Question: My overlay currently looks like this and I'm looking for it to auto adjust based on the size (since this is responsive)...

Just to note... I am using Bootstrap. <URL>
Here is the first set of html...
'''
<div class="Discussion box">
<div class="topic">
<img class="PhotoThumbnail TopicPhoto" src="{{user.profile.avatarURL}}" />
<div class="Name">{{user.profile.firstName}} {{user.profile.lastName}} - {{title}} </div>
<p class="TopicText">{{body}}</p>
</div>
<div class="show-hide-comments">
Show Comments (or Hide Comments if showing)
</div>
{{> postComments}}
</div>
'''
Here are is the code for comments & posts...
'''
<template name="postComments">
<div class="CommentOverlay">
{{#each comments}}
{{> showComment}}
{{/each}}
{{> newPostComment}}
</div>
</template>
<template name="showComment">
{{#if editing}}
{{> editPostComment}}
{{else}}
<div class="TopicComments">
<img class="PhotoThumbnail" src="{{user.profile.avatarURL}}" />
<div class="Name">{{user.profile.firstName}} {{user.profile.lastName}}</div>
<p class="CommentText">{{> editPencil}} {{body}}</p>
</div>
{{/if}}
</template>
<template name="newPostComment">
<div class="TopicComments">
<img class="PhotoThumbnail" src="{{currentUser.profile.avatarURL}}" />
<textarea class="TopicAddCommentText" rows="2" name="comment" placeholder="Write a comment..."></textarea>
<button data-action="post-comment" class="TopicAddCommentSubmit btn"><p class="SubmitButtonText">Submit</p></button>
</div>
</template>
<template name="editPostComment">
<div class="TopicComments">
<img class="PhotoThumbnail" src="{{currentUser.profile.avatarURL}}" />
<textarea class="TopicAddCommentText" rows="2" name="comment" placeholder="Write a comment..." autofocus>{{body}}</textarea>
<button data-action="save-comment" class="TopicAddCommentSubmit btn"><p class="SubmitButtonText">Submit</p></button>
</div>
</template>
'''
Here is the css...
'''
/* Shared */
.PhotoThumbnail {
border-style: solid;
border-width: 1px;
border-color: #DEE2EC;
border-radius: 100px;
height: 45px;
width: 45px;
margin-left: -80px;
}
.bottom-border {
border: 1px;
border-style: solid;
border-color: #EEEEEE;
margin: 0px -39px 0px -117px;
}
.TopicPhoto {
margin-top: 30px;
}
.Name {
font-weight: bold;
margin-top: -50px;
margin-left: -25px;
}
.CommentText{
margin-left: -25px;
}
.EditComment {
float: right;
width: 10px;
height: 10px;
}
.TopicText {
min-height: 40px;
margin-bottom: 5%;
margin-left: -25px;
}
.TopicComments {
min-height: 45px;
padding: 0 0 0 80px;
margin-left: 20px;
}
.TopicAddCommentText {
border-color: #DEE2EC;
border-width: 1px;
width: 85%;
height: 50px;
border-style: solid;
border-radius: 5px;
margin-left: 1%;
}
.TopicAddCommentSubmit {
width: 115px;
height: 50px;
background-color: #B679B4;
border-color: #772A75;
border-width: 1px;
border-style: solid;
float: right;
box-shadow: 0px 0px 10px #888888;
margin: 0px -5px 0 0;
}
.SubmitButtonText {
color: white;
font-weight: bold;
margin-top: 9px;
}
.CommentOverlay {
background-color: #F6F7F8;
margin-left: -37px;
padding: 20px;
margin-right: -38px;
border-radius: 4px;
margin-top: 20px;
}
/* Discussions Only */
.Discussion {
height: 100%;
width: 100%;
border-style: solid;
border-width: 1px;
border-color: #DEE2EC;
border-radius: 10px;
padding-left: 30px;
margin-bottom: 30px;
}
.topic {
margin-bottom: -20px;
padding: 0 0 0 80px;
}
/* Goals Only */
.Goal {
height: 100%;
width: 100%;
border-style: solid;
border-width: 1px;
border-color: #DEE2EC;
border-radius: 10px;
padding-left: 30px;
margin-bottom: 30px;
}
.GoalBoxes {
width: 49%;
margin: 20px 0 0 0;
min-height: 110px;
float: left;
}
.GoalTopRightBox {
float: right;
}
.GoalBottomRightBox {
float: right;
}
.GoalHeading {
font-weight: bold;
margin: 5% -5%;
}
.GoalLine {
margin-top: 0px;
margin-bottom: 5px;
}
.GoalInput {
font-weight: normal;
}
.goalposterline {
margin-top: 30px;
}
.show-hide-comments {
/* border-top-width: 1px;
border-top-style: solid;
border-bottom-width: 1px;
border-bottom-style: solid;*/
text-align: center;
margin-bottom: -20px;
color: gray;
}
'''
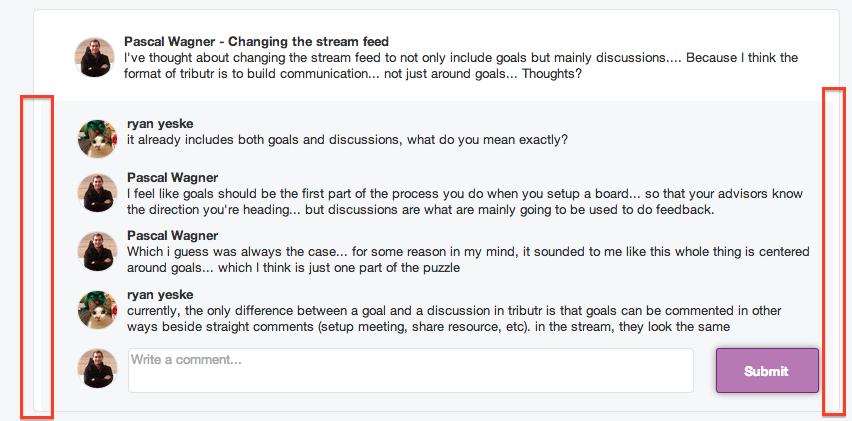
Answer: It's hard to say without a demo of your code I can take a look at, but it looks like the root of your problems are the fact that the parent element '<div class="Discussion box">' has some 'padding-left' applied.
'''
.Discussion {
height: 100%;
width: 100%;
border-style: solid;
border-width: 1px;
border-color: #DEE2EC;
border-radius: 10px;
/* padding-left: 30px; Remove this */
margin-bottom: 30px;
}
'''
You should remove this and apply any padding to '<div class="topic">' instead. Then you will need to apply the styles below to '<div class="CommentOverlay">'
'''
.CommentOverlay {
width: 100%; /* Add this */
background-color: #F6F7F8;
/* margin-left: -37px; Remove this */
padding: 20px;
/* margin-right: -38px; Remove this */
border-radius: 4px;
margin-top: 20px;
}
'''